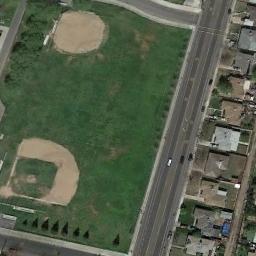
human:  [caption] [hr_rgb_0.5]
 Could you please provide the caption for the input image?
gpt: There is a baseball diamond in the middle of grass next to many houses with a road pass by .

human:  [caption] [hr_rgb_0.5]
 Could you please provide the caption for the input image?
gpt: There are two baseball diamond in the grass surrounded by the roads and houses .

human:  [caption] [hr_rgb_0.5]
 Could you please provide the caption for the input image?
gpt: There are neat rows of houses near the baseball field .

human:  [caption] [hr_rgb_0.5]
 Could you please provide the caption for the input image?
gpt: Two adjacent baseball diamonds on the lawn with some trees and the residential area beside .

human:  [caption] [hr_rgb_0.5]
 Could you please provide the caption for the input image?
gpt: Many buildings of different colors and shapes are beside the two baseball diamonds .